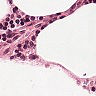
Metastatic tissue present: no